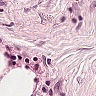
Metastatic tissue present: no